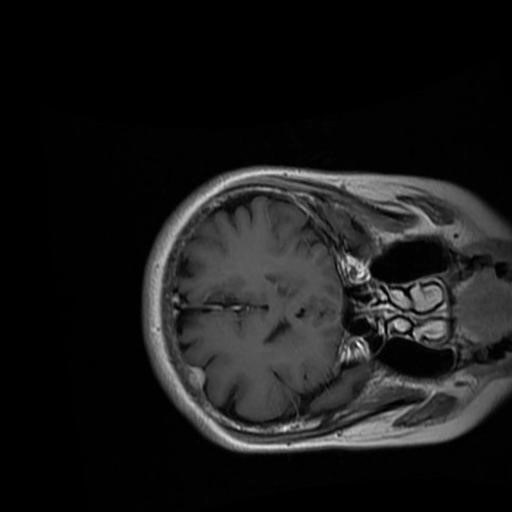
Label: brain_menin